Field crop: tomato
Growth stage: 2
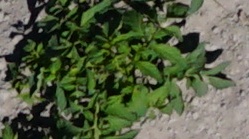
Species: tomato